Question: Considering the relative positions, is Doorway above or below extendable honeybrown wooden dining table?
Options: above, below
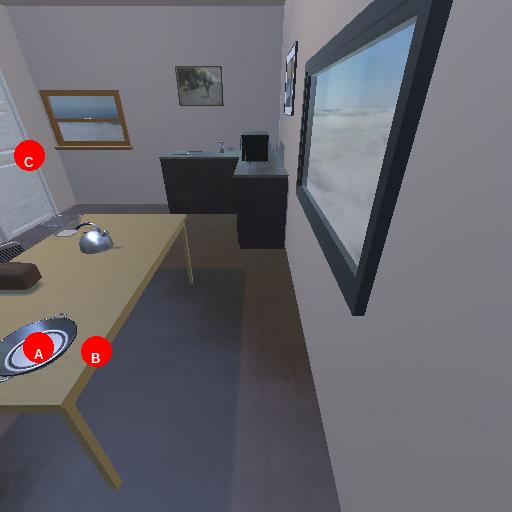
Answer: above